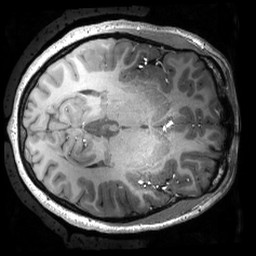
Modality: T1w
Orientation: axial
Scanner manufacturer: philips
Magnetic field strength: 7 T
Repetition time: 0.008 s
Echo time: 0.001974 s